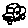
Label: car